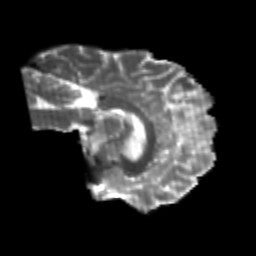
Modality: T2w
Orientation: sagittal
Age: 24
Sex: male
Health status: healthy
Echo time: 0.074 s